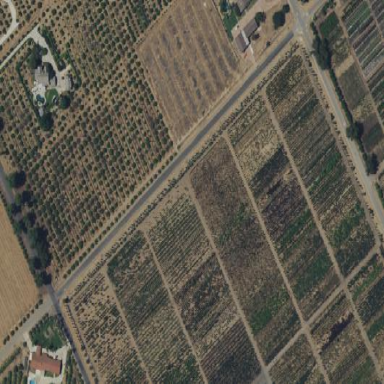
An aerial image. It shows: Plant nursery filled with trees.